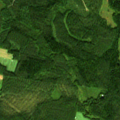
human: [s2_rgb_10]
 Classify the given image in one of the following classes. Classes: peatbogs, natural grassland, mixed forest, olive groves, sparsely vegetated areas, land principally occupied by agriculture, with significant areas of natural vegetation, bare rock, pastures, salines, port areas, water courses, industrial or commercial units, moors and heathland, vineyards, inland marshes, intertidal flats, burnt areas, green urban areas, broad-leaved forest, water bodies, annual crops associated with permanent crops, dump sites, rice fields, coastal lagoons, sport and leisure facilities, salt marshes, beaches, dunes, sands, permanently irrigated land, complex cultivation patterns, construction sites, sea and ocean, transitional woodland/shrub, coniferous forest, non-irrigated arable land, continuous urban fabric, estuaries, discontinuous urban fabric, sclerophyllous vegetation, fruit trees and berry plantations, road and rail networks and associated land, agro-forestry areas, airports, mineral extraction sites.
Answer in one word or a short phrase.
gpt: non-irrigated arable land, coniferous forest, mixed forest, transitional woodland/shrub